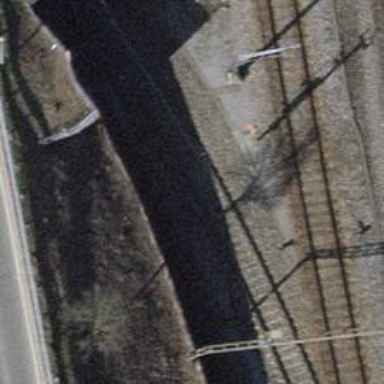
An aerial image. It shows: Single-track railway spur.